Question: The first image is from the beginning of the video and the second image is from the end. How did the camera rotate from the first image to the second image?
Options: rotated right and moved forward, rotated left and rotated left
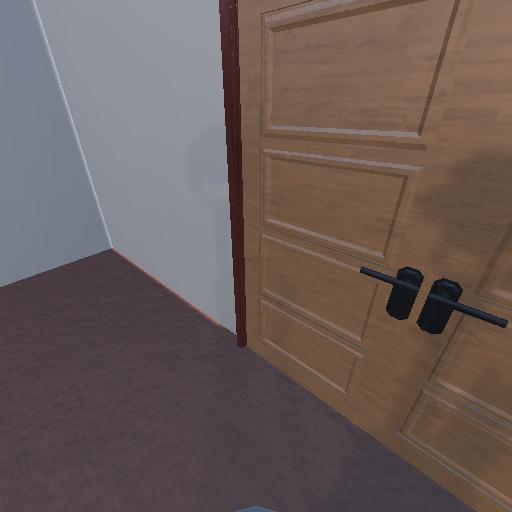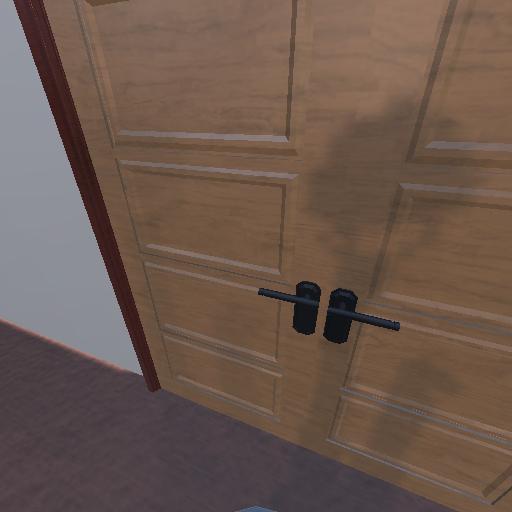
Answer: rotated right and moved forward